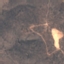
Land use / land cover class: HerbaceousVegetation